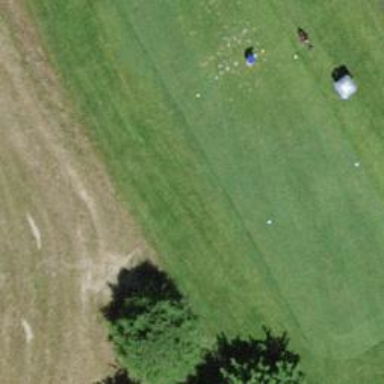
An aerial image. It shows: Grass area designated as golf tee.